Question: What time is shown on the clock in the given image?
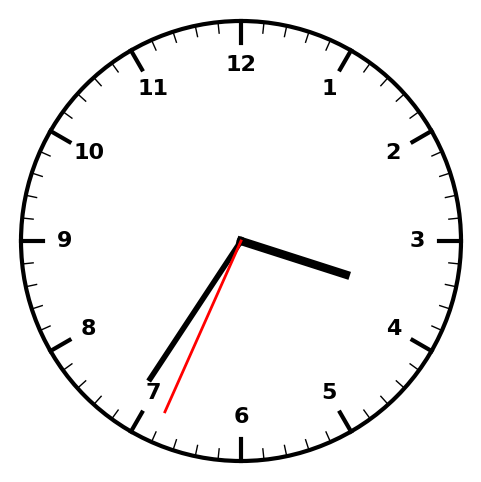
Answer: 03:35:34